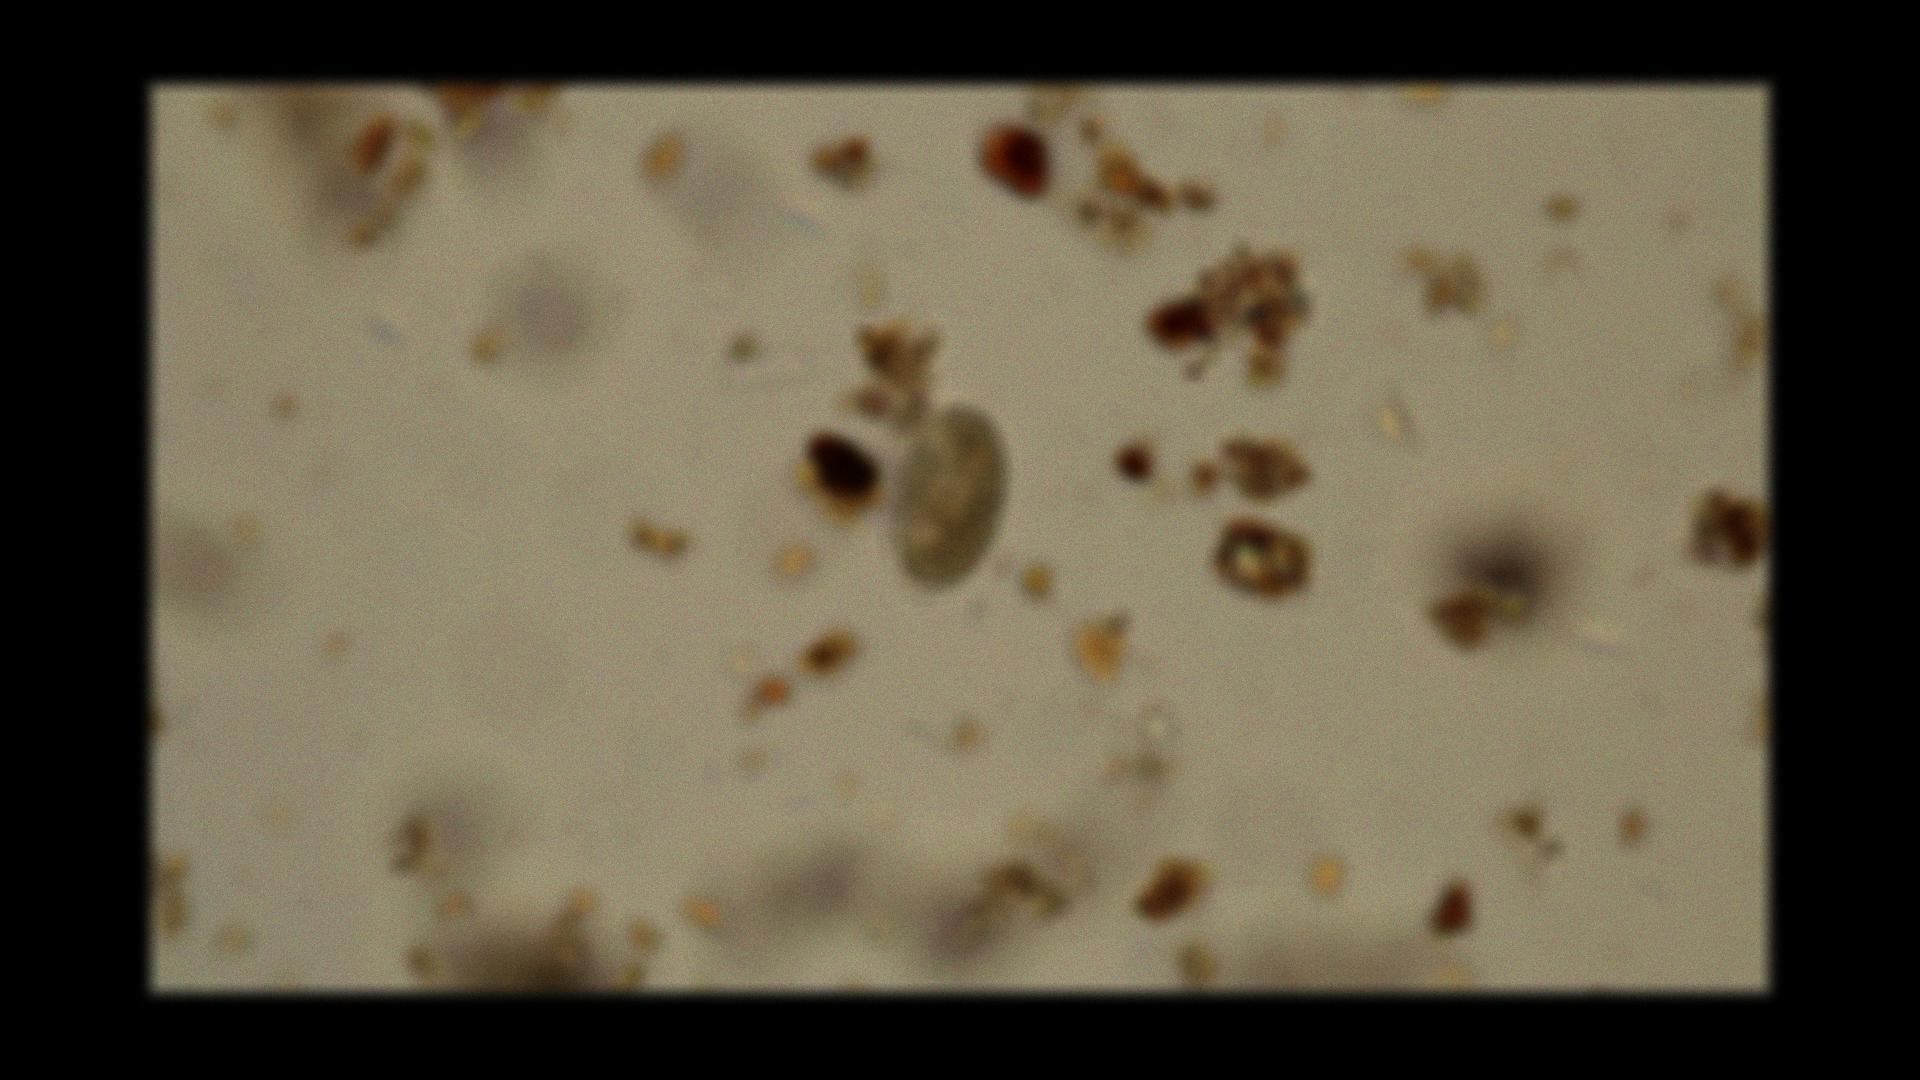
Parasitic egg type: Hookworm egg